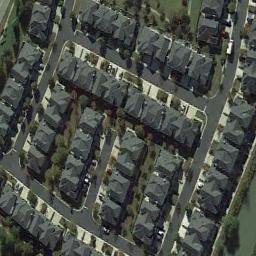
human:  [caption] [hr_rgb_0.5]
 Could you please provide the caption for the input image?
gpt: The dense residential is next to the road and grass .

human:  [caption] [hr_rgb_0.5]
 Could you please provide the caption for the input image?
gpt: The residential area is on both sides of the road .

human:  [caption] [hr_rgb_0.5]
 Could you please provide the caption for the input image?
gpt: There are many roads and neatly arranged houses and trees and large lawns in densely populated areas .

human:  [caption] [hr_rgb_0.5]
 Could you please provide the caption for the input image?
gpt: A dense residential area has lots of houses arranged neatly while some roads go through the residential area .

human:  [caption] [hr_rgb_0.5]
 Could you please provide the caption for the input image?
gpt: There are many black buildings arranged neatly on dense residential area .